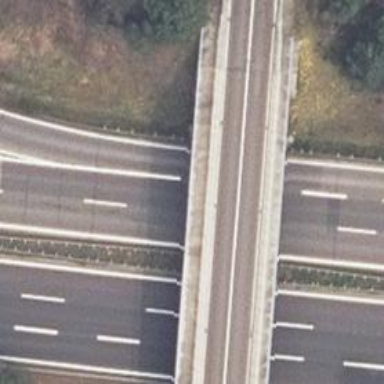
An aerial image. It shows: Motorway with concrete surface.